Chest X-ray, AP view. Patient: 27 years old, sex F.
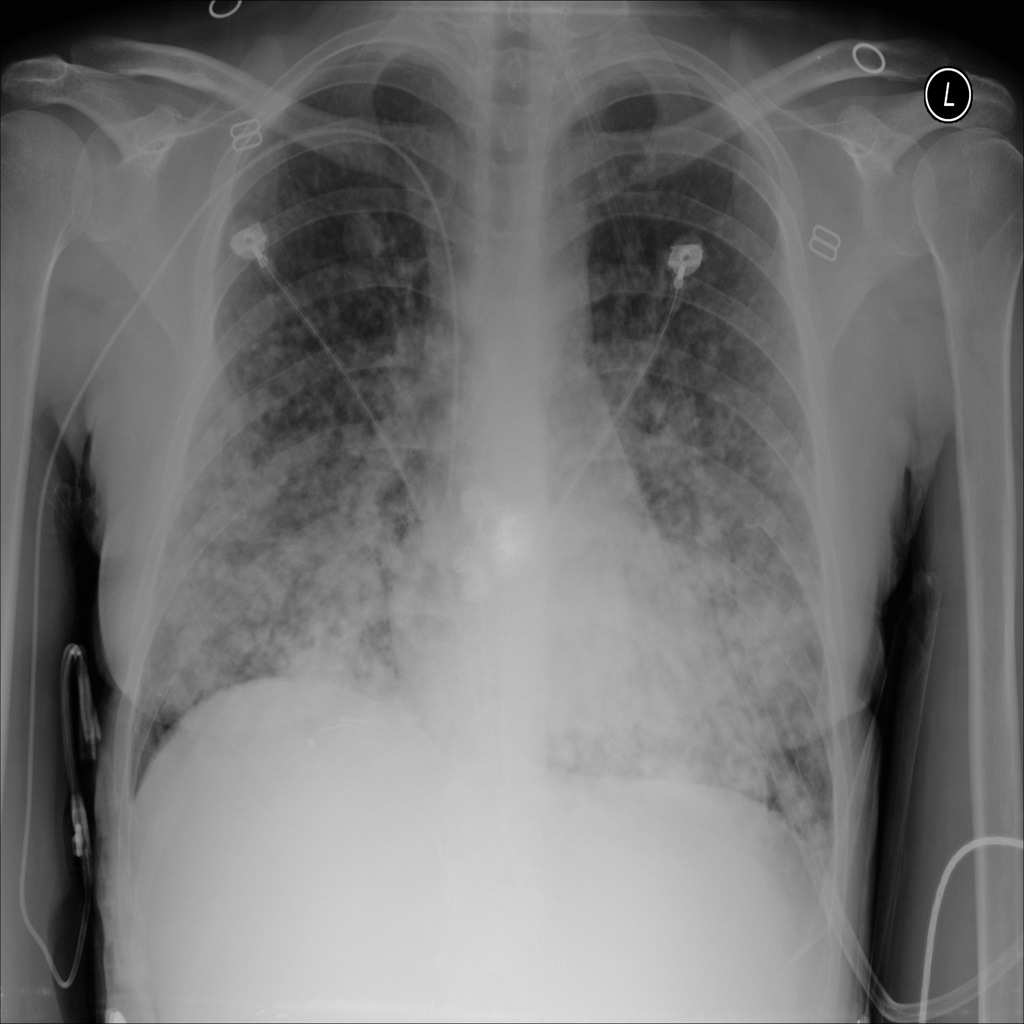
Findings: Nodule